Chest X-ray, PA view. Patient: 28 years old, sex F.
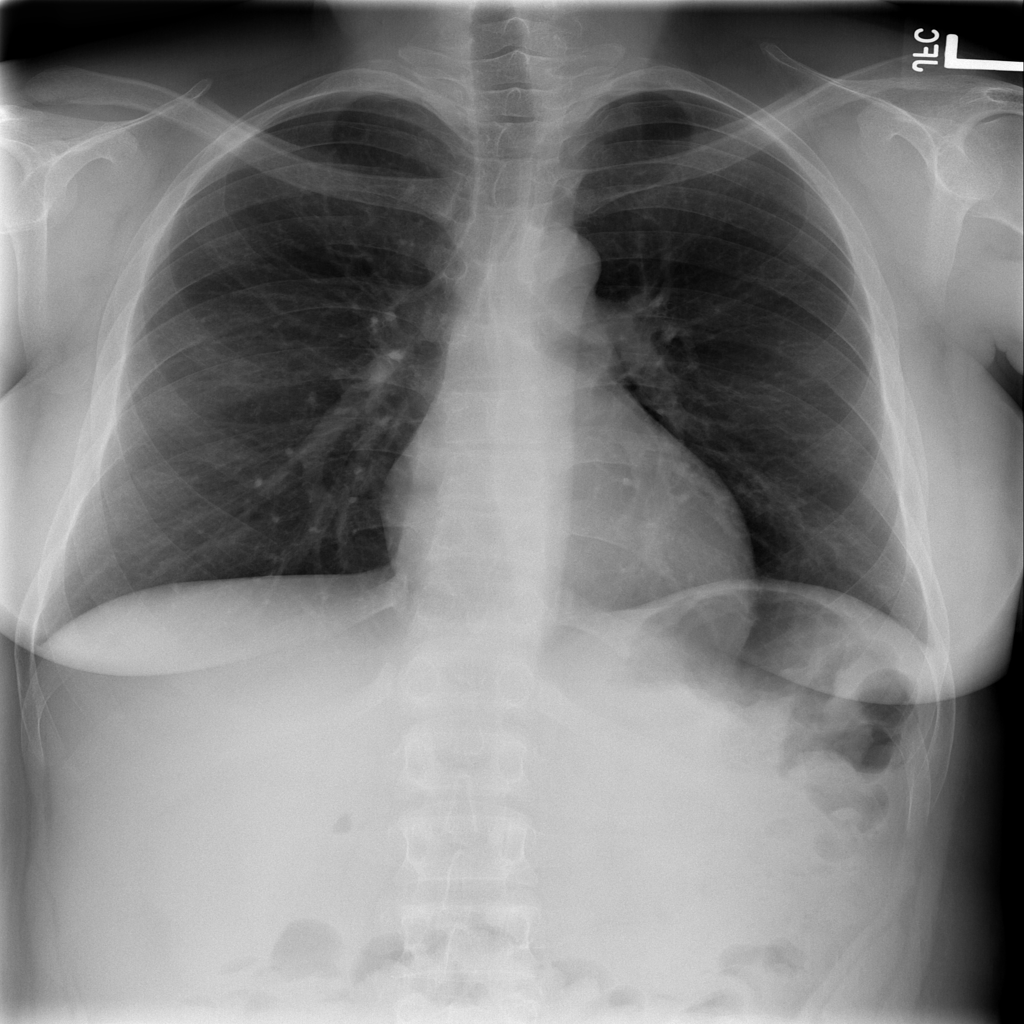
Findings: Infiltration